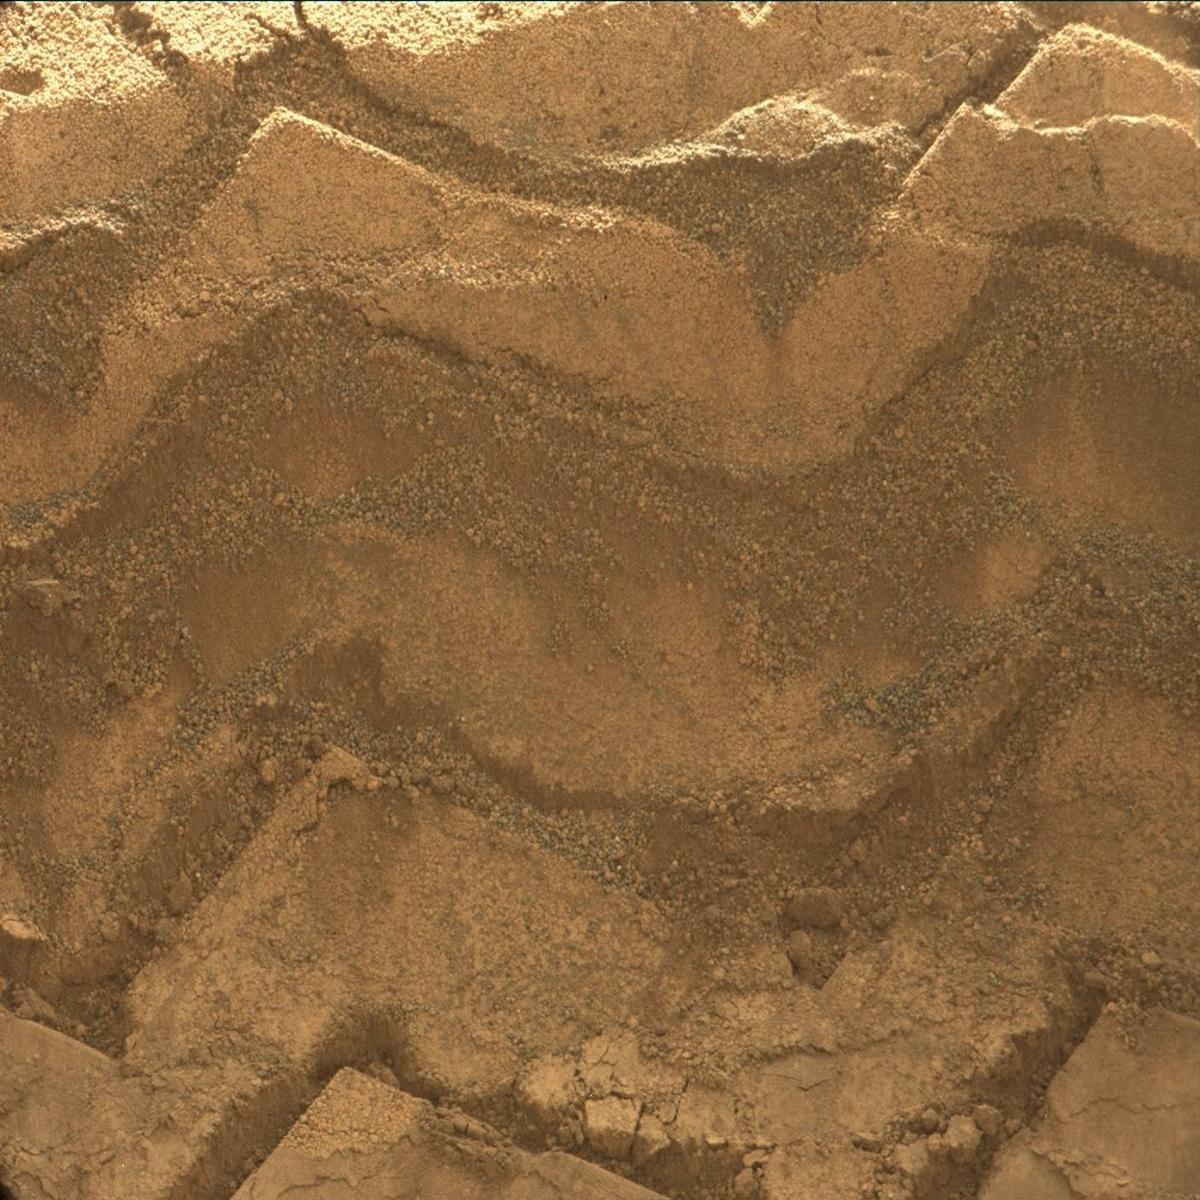
Terrain classes present: Sand / Soil